Question: I am using plugin for a dialog validation. My problem is that I would like on submit only the first problematic field to get a class and the field error to be displayed as a tip in a fading out div next to the field. (write now the plug in adds labels on every field)

I hope I was clear enough!
Thank you in advance!!!
(if you need anything more please ask for it)
The code for it
'''
$("#wdw1003_useraddform").validate({
rules : {
wdw1003_username : {
required : true
},
wdw1003_password : {
required : true
},
wdw1003_fullname : {
required : true
},
wdw1003_email : {
required : true,
email : true
}
},
messages : {
wdw1003_username : {
required : "Field User Name is required"
},
wdw1003_password : {
required : "Password is required"
},
wdw1003_fullname : {
required : "Field Full Name is required"
},
wdw1003_email : {
required : "Field E-mail is required",
email : "Is not a valid e-mail"
}
}
});
'''
The form is generated with this lines
'''
$form = new Form('useraddform', '#', $id."_");
$form -> setRequired('<img src="images/required.png" alt="Required" align="absmiddle" />', '<img src="images/required.png" alt="Required" align="absmiddle" />' . $trans -> translate('denotes required field'));
$form -> addElement('text', 'username', $trans -> translate('User Name'));
$form -> addElement('password', 'password', $trans -> translate('Password'));
$form -> addElement('text', 'fullname', $trans -> translate('Full Name'));
$form -> addElement('text', 'email', $trans -> translate('E-mail'));
$form -> addElement('select', 'perms', $trans -> translate('Permissions'), array('options' => $perms, 'value' => 'level1'));
$form -> addElement('select', 'status', $trans -> translate('Status'), array('options' => $status, 'size' => "1"));
$form -> addElement('textarea', 'comments', $trans -> translate('Comments'));
$form -> addElement('select', 'lang', $trans -> translate('Language'), array('options' => $langs, 'size' => "1"));
$form -> addElement('submit', 'submit', $trans -> translate('Create User'), array('style' => "clear:both; float:right; margin-right: 8%;"));
'''
The javascript above comes out of these lines
'''
$form -> addRule('username', 'required', $trans -> translate('Field User Name is required'));
$form -> addRule('password', 'required', $trans -> translate('Password is required'));
$form -> addRule('fullname', 'required', $trans -> translate('Field Full Name is required'));
$form -> addRule('email', 'required', $trans -> translate('Field E-mail is required'));
$form -> addRule('email', 'email', $trans -> translate('Is not a valid e-mail'));
'''
So I can not change much!!!
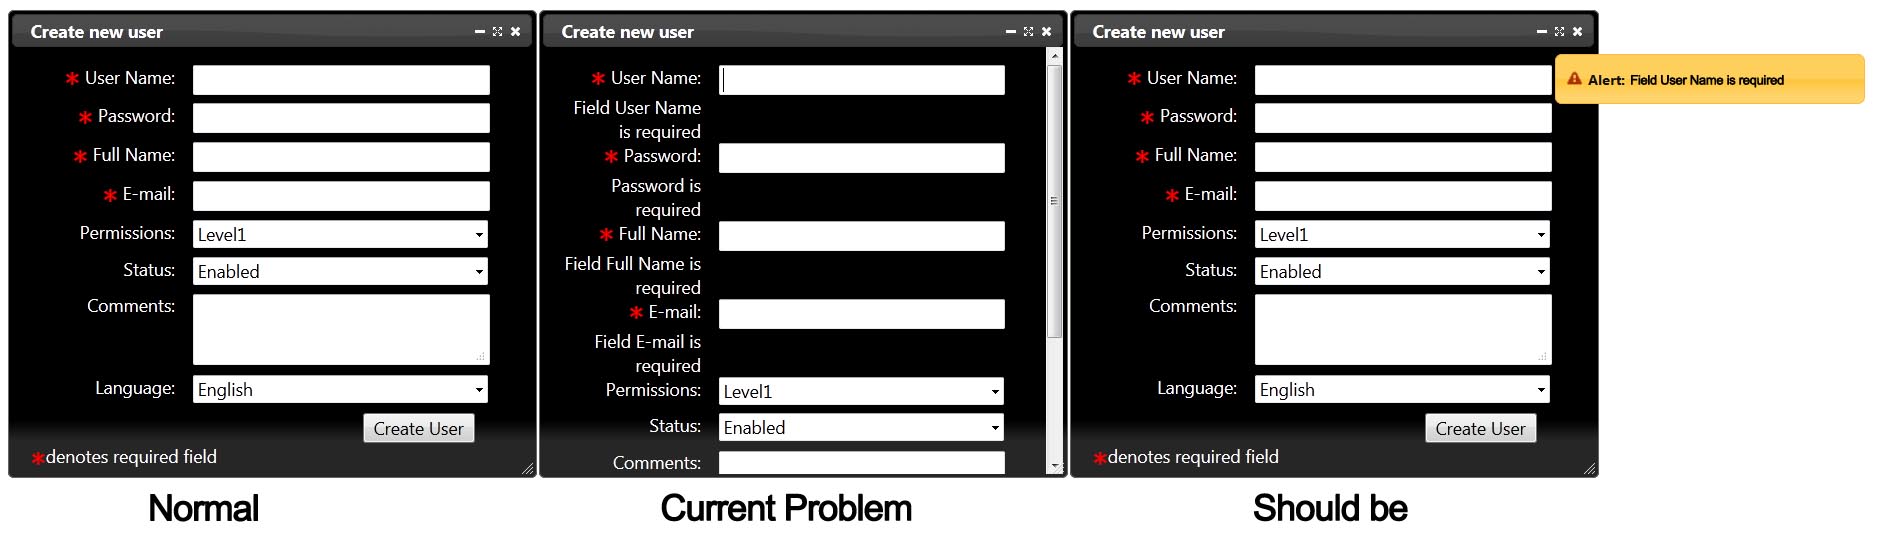
Answer: Here is the solution I found. I created a hidden div into my page like this
'''
<div id="validationMessageBox" class="ui-corner-all" style="display: none;">
<div id="validationMessageBoxSymbol" class="ui-icon ui-icon-alert"></div>
<div id="validationMessageBoxMessage"></div>
</div>
'''
Then I used showErrors:function(errors) of the jquery.validate API to display the hidden div updating it's message and positioning it next to the first missing element. and finaly a fadeout.
The final code is below.
'''
$("#wdw1003_useraddform").validate({
rules : {
wdw1003_username : {
required : true
},
wdw1003_password : {
required : true
},
wdw1003_fullname : {
required : true
},
wdw1003_email : {
required : true,
email : true
}
},
messages : {
wdw1003_username : {
required : "Field User Name is required"
},
wdw1003_password : {
required : "Password is required"
},
wdw1003_fullname : {
required : "Field Full Name is required"
},
wdw1003_email : {
required : "Field E-mail is required",
email : "Is not a valid e-mail"
}
},
showErrors : function(errors) {
var error = this.errorList[0];
if(undefined != error) {
var $element = $(error.element);
var message = error.message;
$element.addClass("ui-state-error");
$("#validationMessageBox").addClass("ui-state-error").css({
left : $element.offset().left + $element.width() + 15,
top : ($element.offset().top)
});
$("#validationMessageBoxMessage").html(message);
$("#validationMessageBox").show("fast");
$element.removeClass("ui-state-error", 2000);
$("#validationMessageBox").fadeOut(2000);
}
},
onclick : false,
onkeyup : false,
onfocusout : false
});
'''